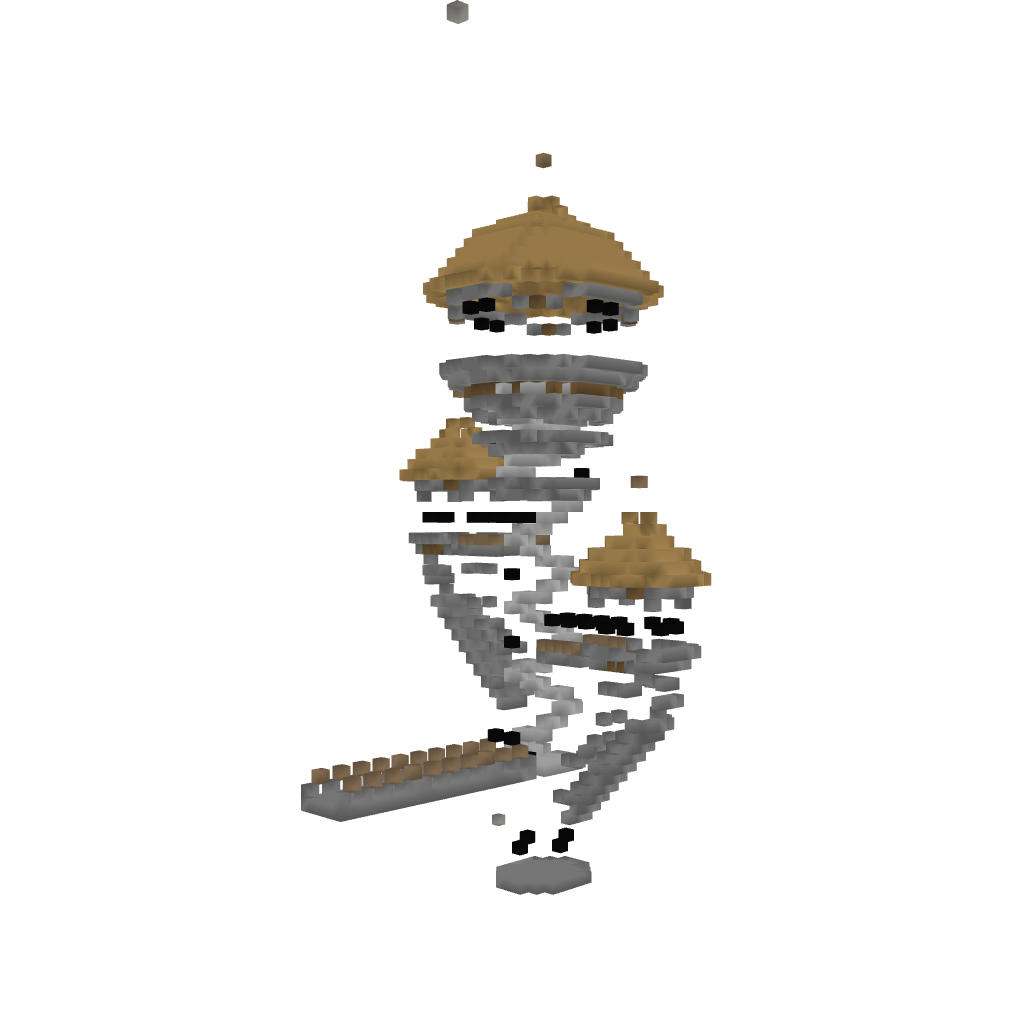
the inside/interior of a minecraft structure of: Medieval Towers